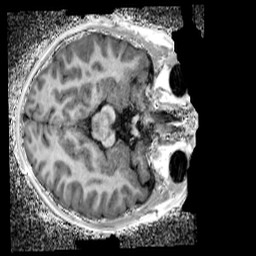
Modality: UNIT1_denoised
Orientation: axial
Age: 9
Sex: male
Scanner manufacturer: siemens
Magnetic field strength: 3 T
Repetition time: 4 s
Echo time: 0.00299 s